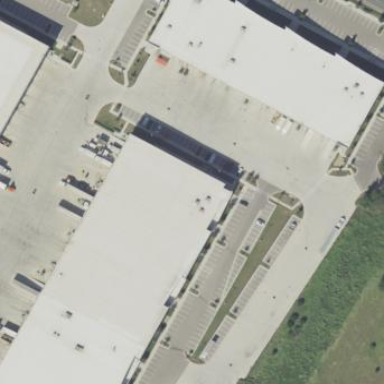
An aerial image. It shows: Warehouse.